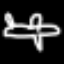
Label: airplane